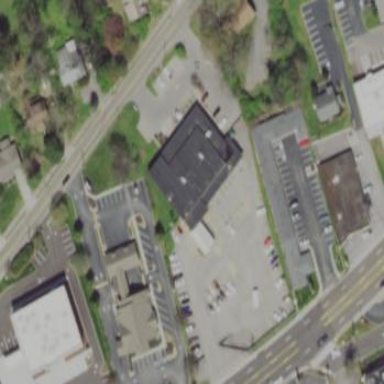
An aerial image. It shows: Building that serves as post office.